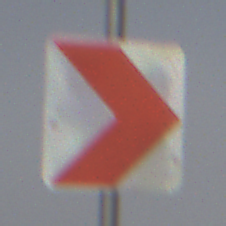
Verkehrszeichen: RichtungstafelnInKurvenKleinLinks
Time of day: MorningAfternoon
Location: Outdoor (Nature)
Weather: PartlyCloudy
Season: NotSpecified
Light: Natural